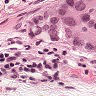
Metastatic tissue present: yes